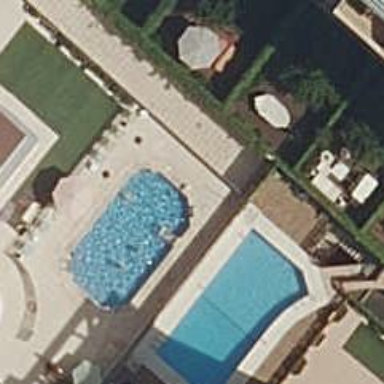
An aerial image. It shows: Swimming pool located in leisure land.